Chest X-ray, AP view. Patient: 27 years old, sex F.
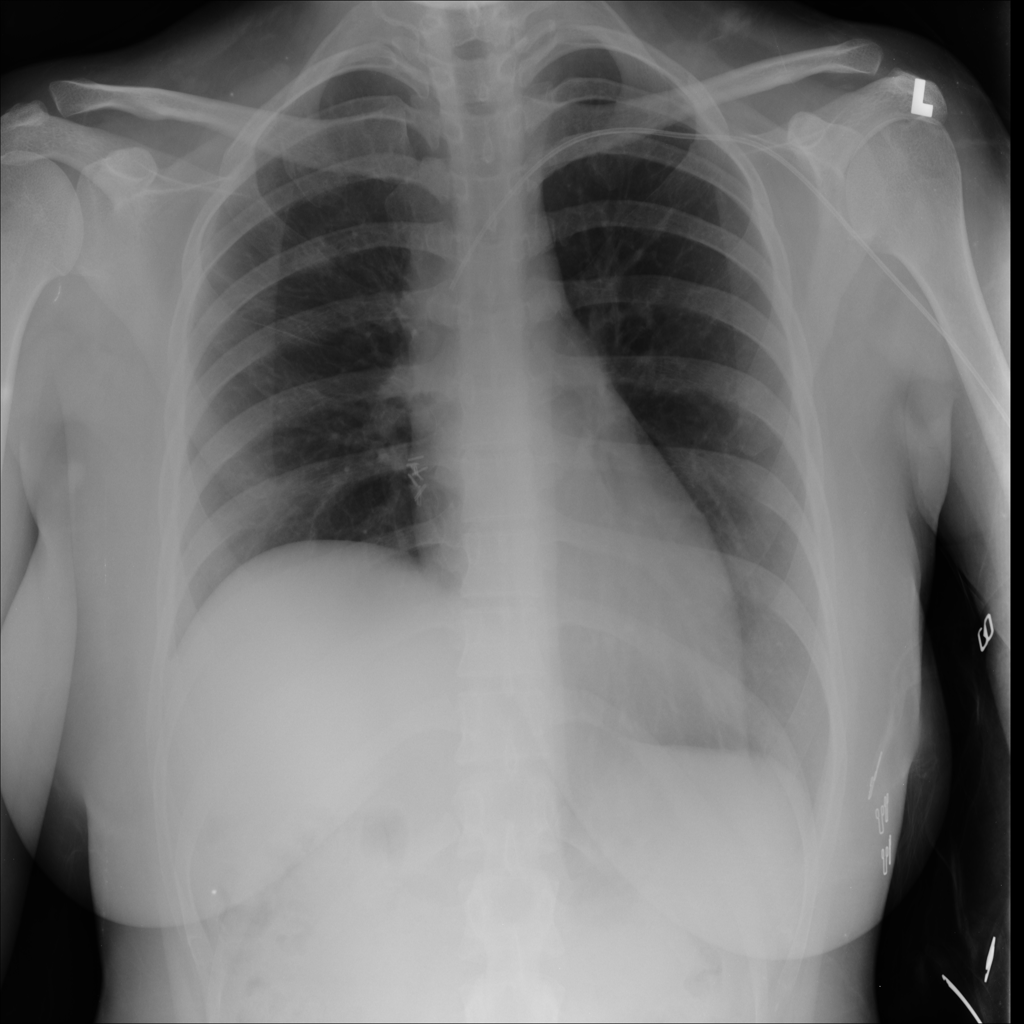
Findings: No Finding